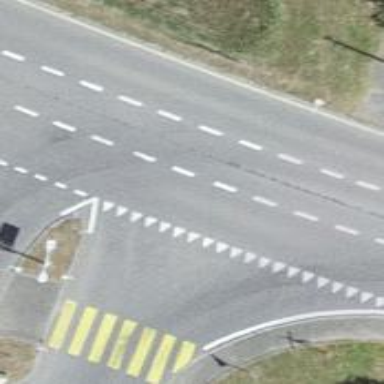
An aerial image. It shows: Secondary road with asphalt surface.